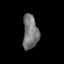
Tissue: skin
Cell type: Epithelial cells
Senescence score: 0.2583
Nuclear area (px): 517
Mean DAPI intensity: 118.681